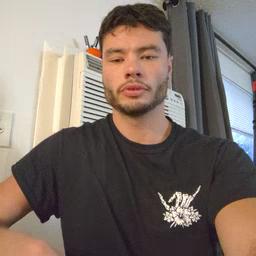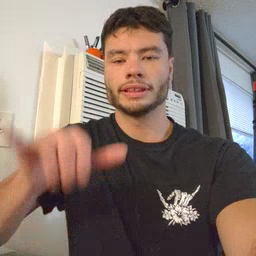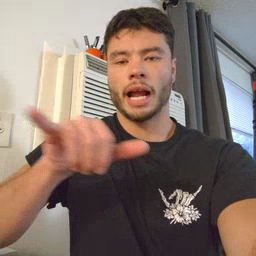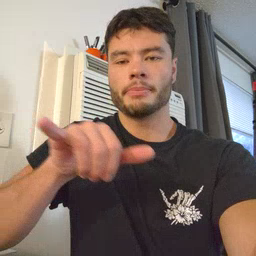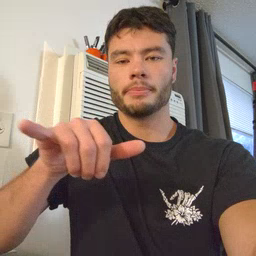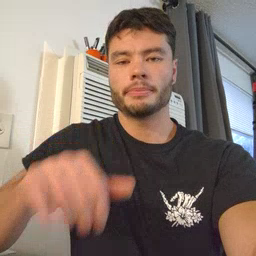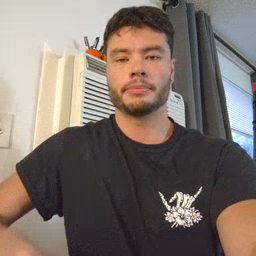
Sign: same